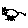
Label: cat